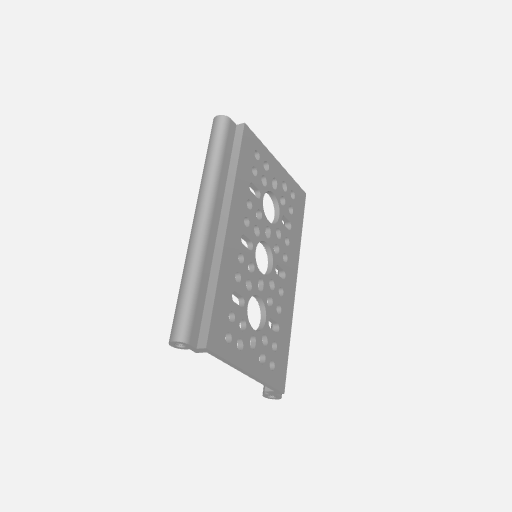
Part: RailChannel3H